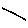
Label: line